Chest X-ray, AP view. Patient: 59 years old, sex M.
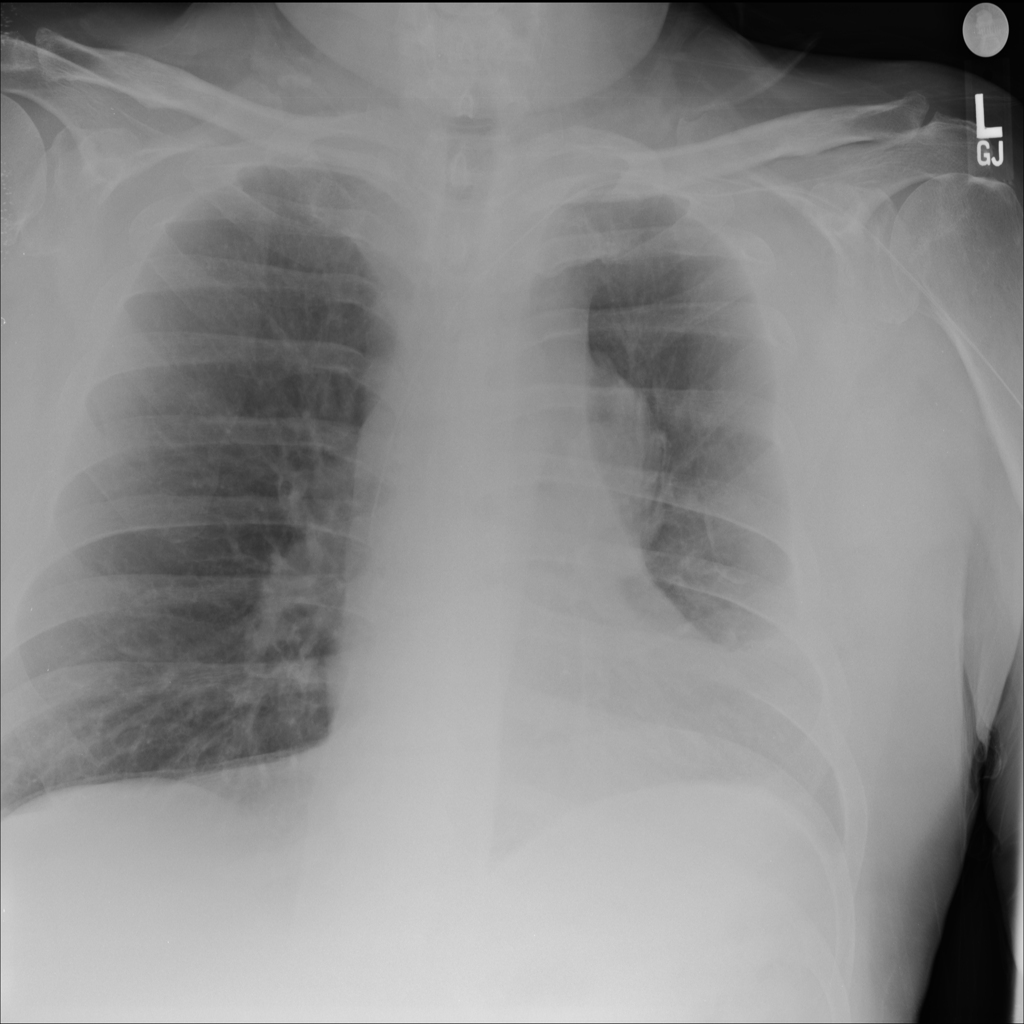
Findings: No Finding